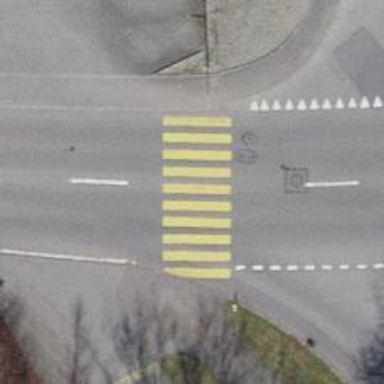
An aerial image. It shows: Marked road crossing with visible crossing markings.